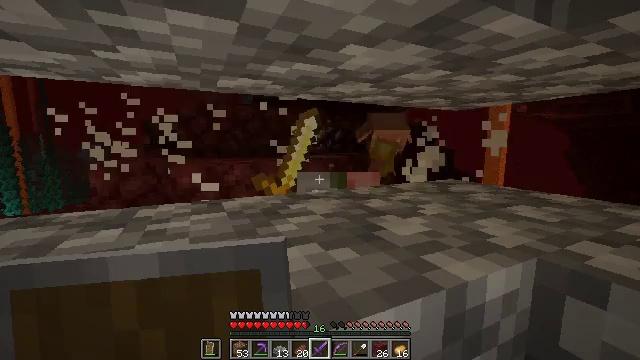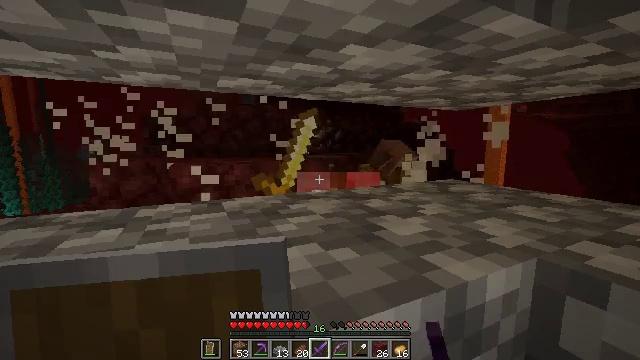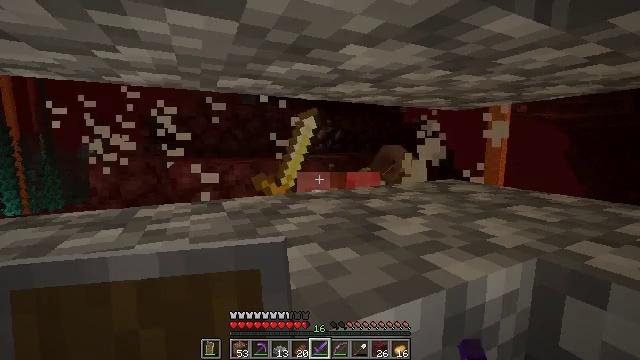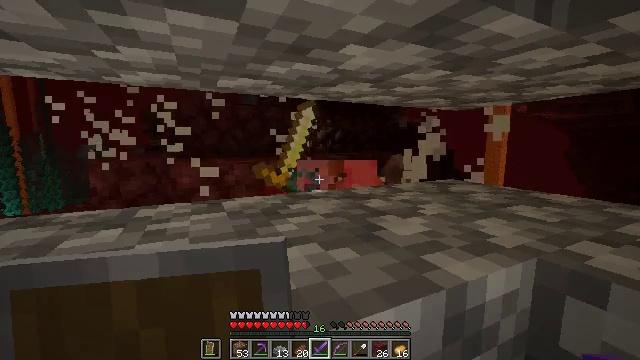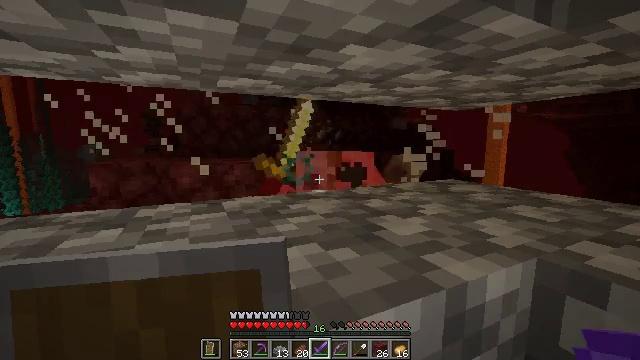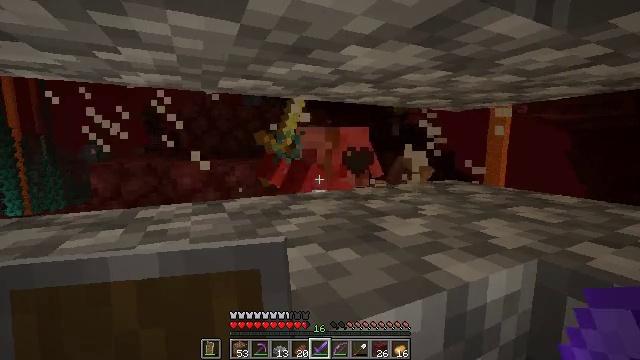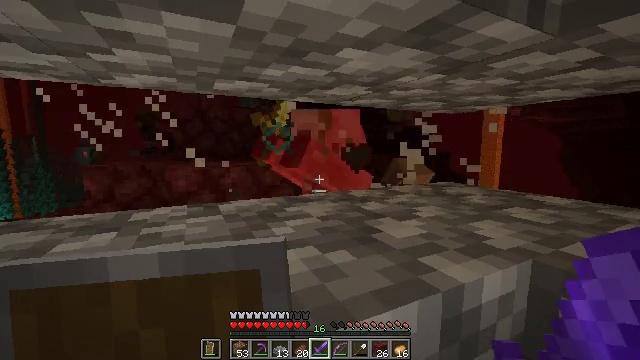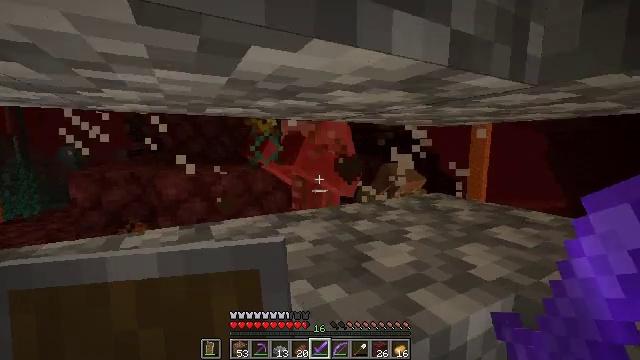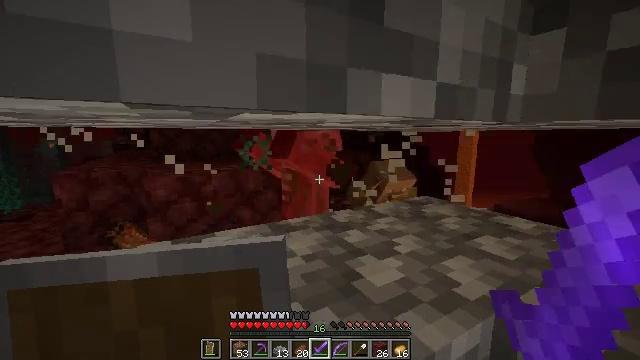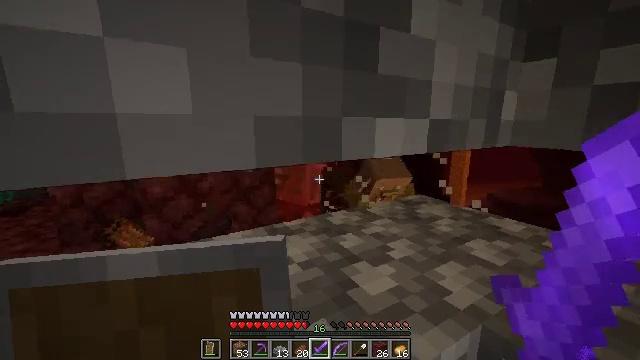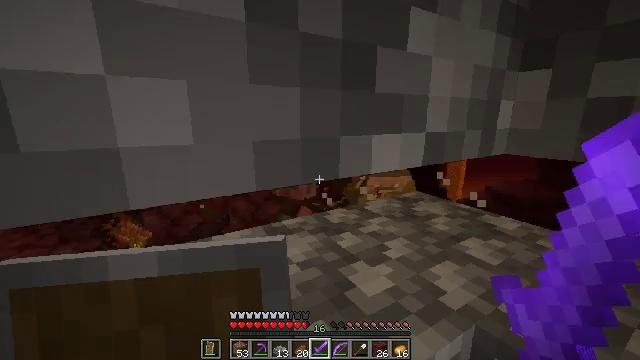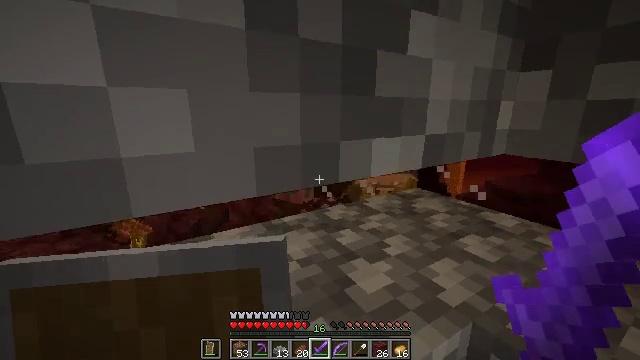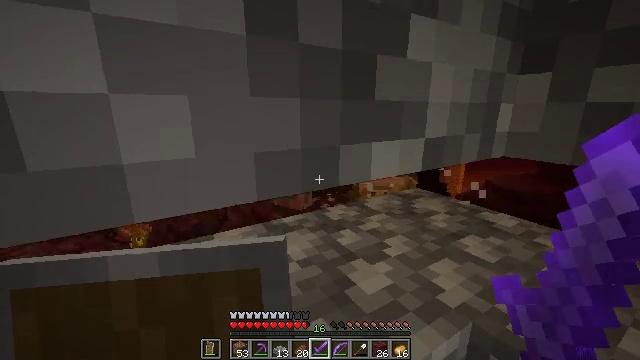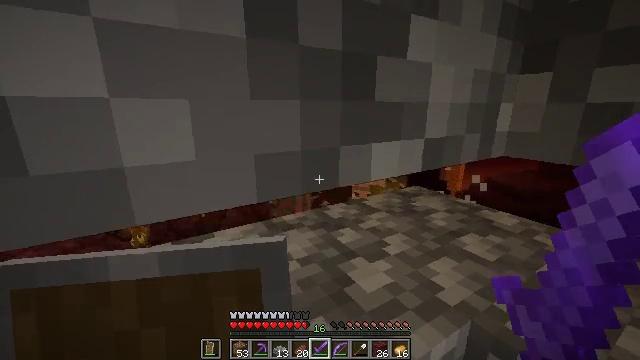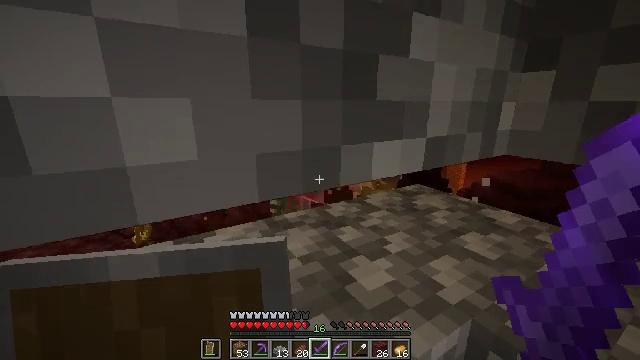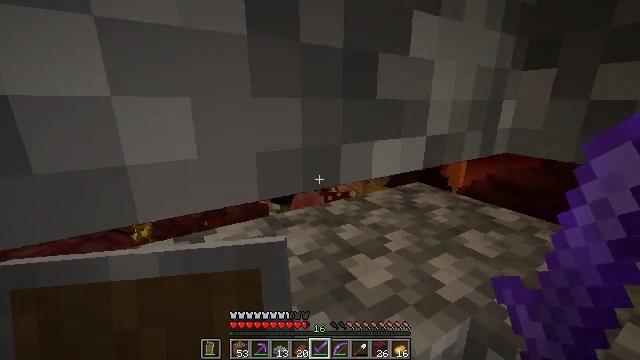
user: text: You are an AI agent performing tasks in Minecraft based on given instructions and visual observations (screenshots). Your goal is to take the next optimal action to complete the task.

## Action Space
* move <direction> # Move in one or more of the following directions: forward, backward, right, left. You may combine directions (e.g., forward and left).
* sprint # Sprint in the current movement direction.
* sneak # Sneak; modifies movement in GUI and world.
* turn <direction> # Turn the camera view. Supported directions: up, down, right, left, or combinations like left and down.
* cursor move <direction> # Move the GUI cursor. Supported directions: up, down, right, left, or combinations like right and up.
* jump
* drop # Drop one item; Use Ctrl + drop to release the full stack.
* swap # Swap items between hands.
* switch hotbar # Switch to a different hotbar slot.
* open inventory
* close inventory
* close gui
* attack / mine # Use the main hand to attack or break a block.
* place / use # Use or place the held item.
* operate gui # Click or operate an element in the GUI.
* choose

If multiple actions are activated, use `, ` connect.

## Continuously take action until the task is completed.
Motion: motion action
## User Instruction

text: Hunt the zombified piglin.
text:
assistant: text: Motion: sneak
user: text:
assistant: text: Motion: sneak
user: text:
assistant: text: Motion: sneak
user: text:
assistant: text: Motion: sneak
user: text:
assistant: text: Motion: sneak
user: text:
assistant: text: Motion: no_op
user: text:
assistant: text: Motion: turn right
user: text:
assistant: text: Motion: turn right and down
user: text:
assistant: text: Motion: turn down
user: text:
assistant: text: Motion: turn down
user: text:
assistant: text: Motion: turn down
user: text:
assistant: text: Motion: no_op
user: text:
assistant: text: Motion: no_op
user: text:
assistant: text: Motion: no_op
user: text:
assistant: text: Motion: no_op
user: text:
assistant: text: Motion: no_op
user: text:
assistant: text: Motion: no_op
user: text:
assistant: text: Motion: turn right and down
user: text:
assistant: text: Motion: no_op
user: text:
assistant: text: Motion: no_op
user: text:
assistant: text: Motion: no_op
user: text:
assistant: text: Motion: turn left
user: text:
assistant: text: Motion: turn left
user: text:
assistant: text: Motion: no_op
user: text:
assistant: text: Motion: no_op
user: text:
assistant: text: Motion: turn left
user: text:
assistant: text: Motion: turn left
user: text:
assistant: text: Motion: turn left
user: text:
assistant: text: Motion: turn left
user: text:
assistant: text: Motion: turn left and down